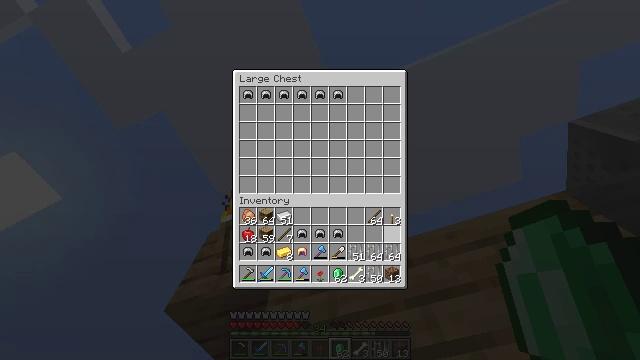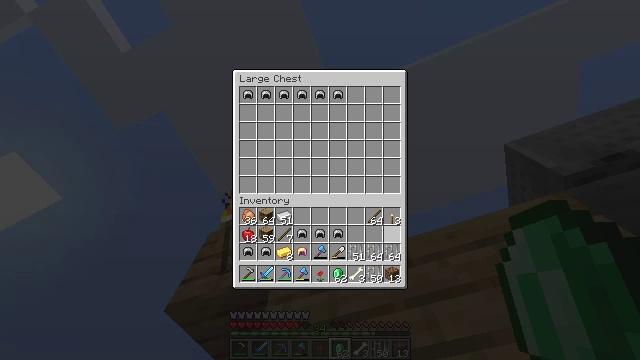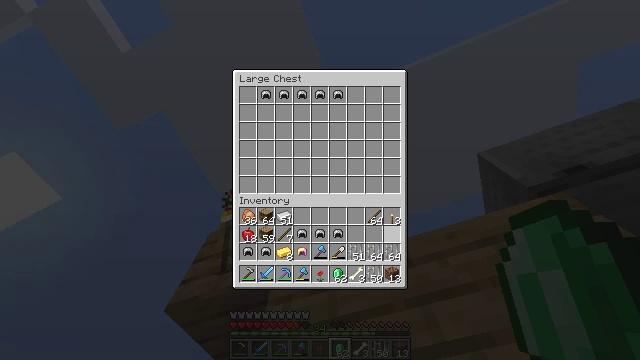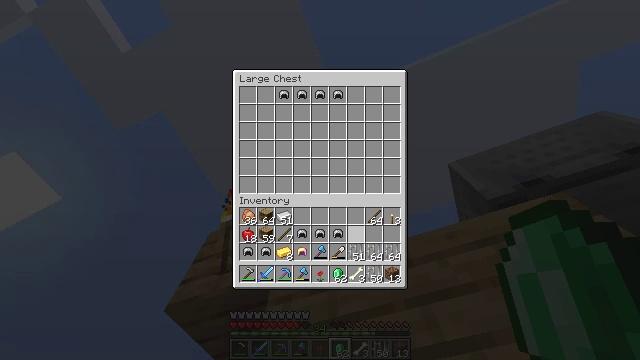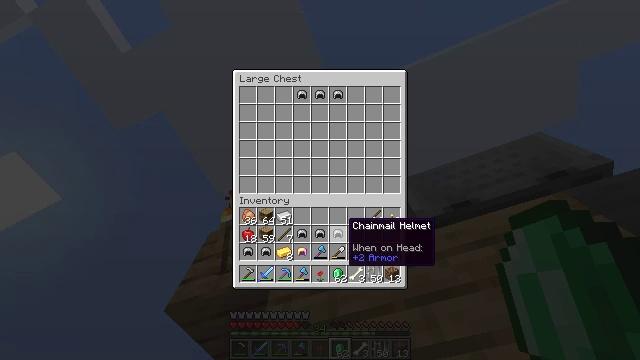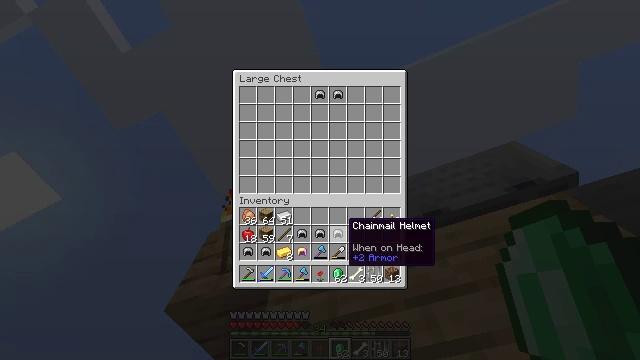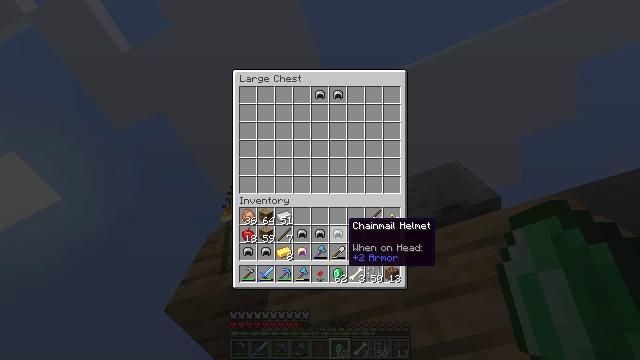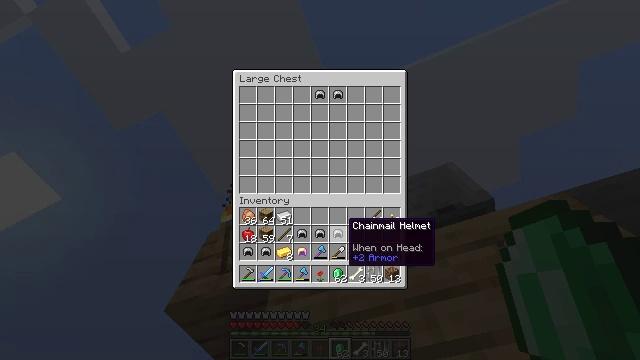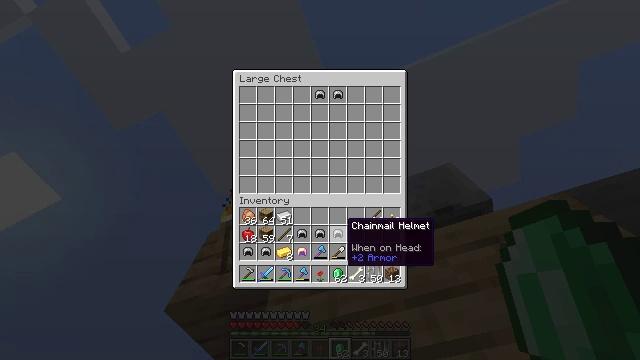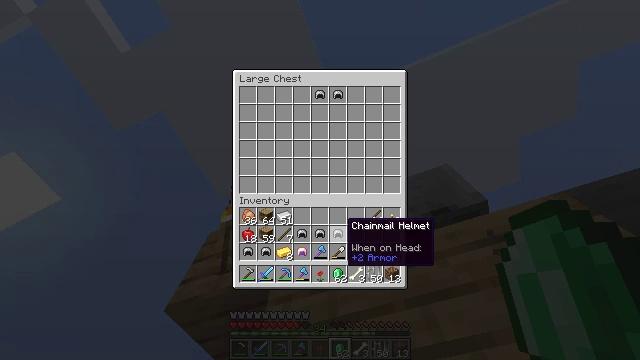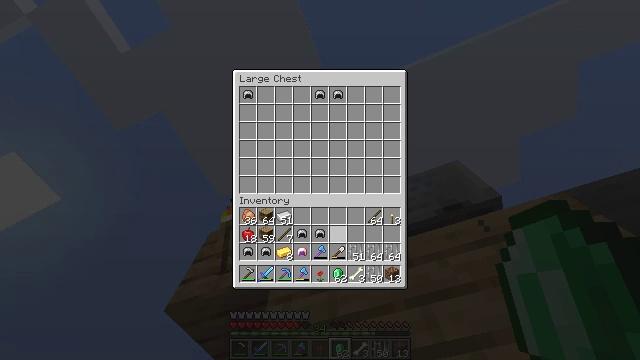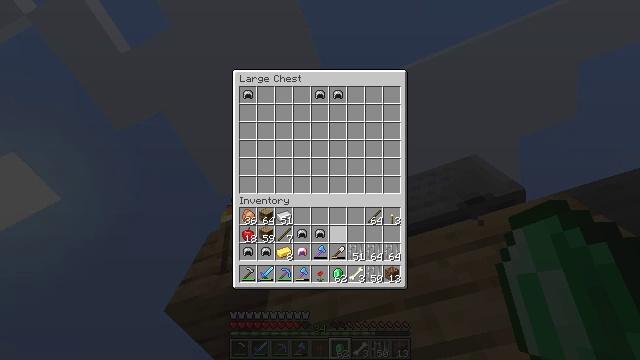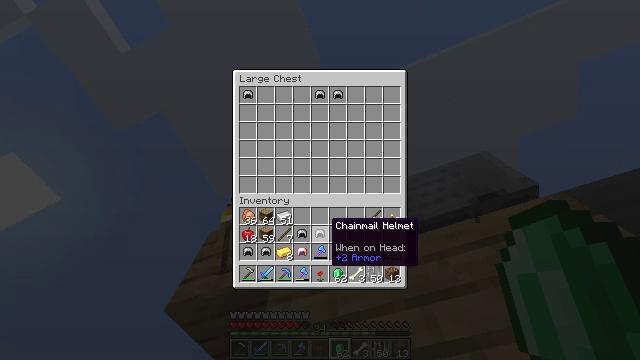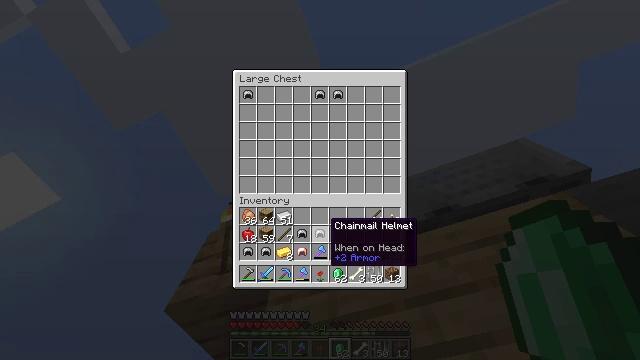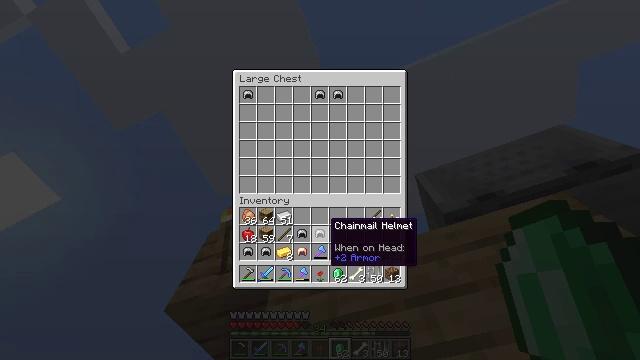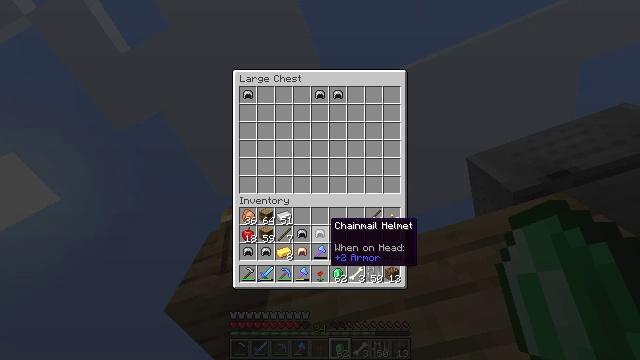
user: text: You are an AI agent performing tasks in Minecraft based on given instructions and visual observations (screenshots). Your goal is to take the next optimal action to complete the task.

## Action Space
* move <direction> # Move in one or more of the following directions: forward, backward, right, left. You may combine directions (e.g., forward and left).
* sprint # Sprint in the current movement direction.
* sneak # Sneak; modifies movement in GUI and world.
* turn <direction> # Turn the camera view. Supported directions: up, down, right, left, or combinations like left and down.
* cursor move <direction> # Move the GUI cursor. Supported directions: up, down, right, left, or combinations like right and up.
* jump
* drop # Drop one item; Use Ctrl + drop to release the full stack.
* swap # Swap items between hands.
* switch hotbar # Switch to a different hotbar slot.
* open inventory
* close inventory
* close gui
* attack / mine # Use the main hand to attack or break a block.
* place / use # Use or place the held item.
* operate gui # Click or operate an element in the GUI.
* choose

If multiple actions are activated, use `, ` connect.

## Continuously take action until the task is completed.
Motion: motion action
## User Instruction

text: Craft a chainmail helmet.
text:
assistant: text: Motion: sneak, operate gui
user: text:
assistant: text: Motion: sneak, operate gui
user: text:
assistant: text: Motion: sneak, cursor move left
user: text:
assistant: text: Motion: sneak, cursor move left
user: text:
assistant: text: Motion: sneak
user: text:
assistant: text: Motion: sneak
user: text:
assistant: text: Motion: sneak
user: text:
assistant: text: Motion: sneak
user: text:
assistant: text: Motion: sneak
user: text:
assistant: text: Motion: sneak, operate gui
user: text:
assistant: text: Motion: sneak, operate gui
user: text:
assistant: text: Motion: sneak, cursor move left, operate gui
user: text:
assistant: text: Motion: sneak
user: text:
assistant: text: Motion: sneak
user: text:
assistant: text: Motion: sneak
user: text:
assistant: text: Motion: sneak
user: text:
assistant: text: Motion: sneak, operate gui
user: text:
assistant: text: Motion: sneak, operate gui
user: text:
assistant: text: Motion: sneak, cursor move left, operate gui
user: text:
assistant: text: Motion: sneak
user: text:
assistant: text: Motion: sneak
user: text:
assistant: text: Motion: sneak
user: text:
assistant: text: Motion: sneak
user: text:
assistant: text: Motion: sneak
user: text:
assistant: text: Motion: sneak, operate gui
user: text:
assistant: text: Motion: sneak, operate gui
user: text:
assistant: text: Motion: sneak, operate gui
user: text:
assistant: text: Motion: sneak, cursor move left, operate gui
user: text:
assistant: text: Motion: sneak, cursor move left
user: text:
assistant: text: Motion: sneak